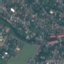
Land use / land cover class: Residential